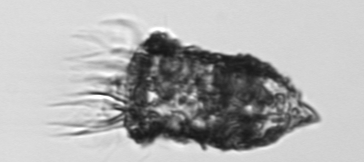
Label: Tintinnopsis